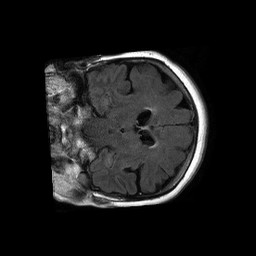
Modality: FLAIR
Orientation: coronal
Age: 66
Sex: female
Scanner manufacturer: philips
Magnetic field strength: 1.5 T
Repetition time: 6 s
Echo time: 0.12 s